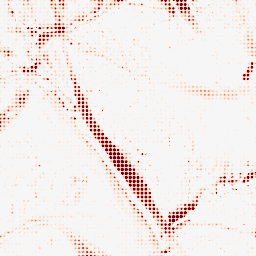
Category: morphological
Decomposition family: morphological_ellipse
Decomposition parameters: operation: opening
width: 20
height: 30
Upsampling method: sinc_hamming
Upsampling parameters: scale: 8
kernel_size: 4
Upsampling scale: 8